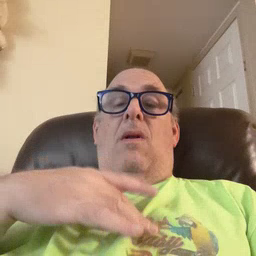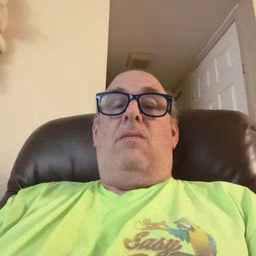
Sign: like